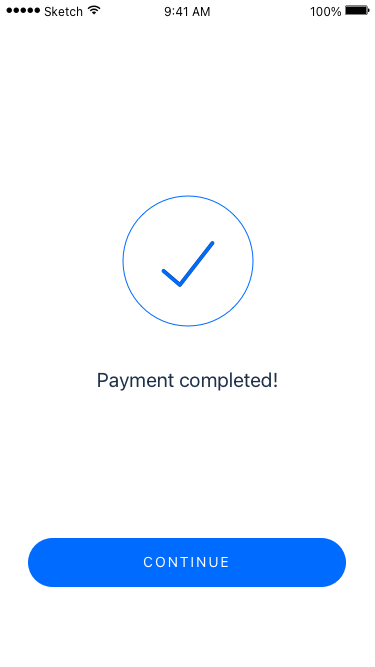
Text in this UI design:
CONTINUE
Payment completed!

100%
9:41 AM
Sketch